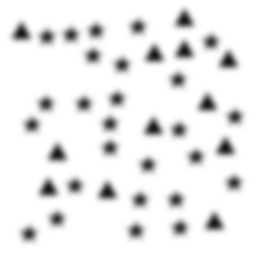
Squares: 0
Triangles: 12
Stars: 26
Total shapes: 38